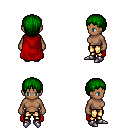
a pixel art fantasy rpg character, female body template, human, dark skin, red cape, gold greaves, green plain hairstyle, metal boots, four views (front, back, left, right), 2x2 character sprite sheet, small pixel art, hard edges, no anti-aliasing